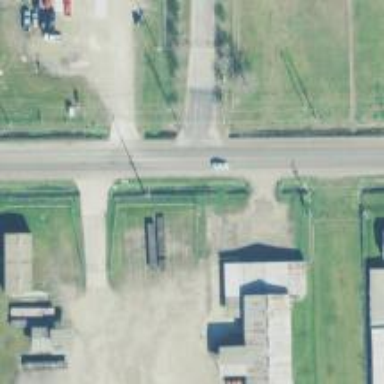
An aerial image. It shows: Power pole.